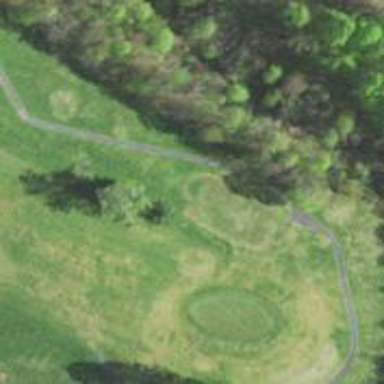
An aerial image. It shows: Golf tee.